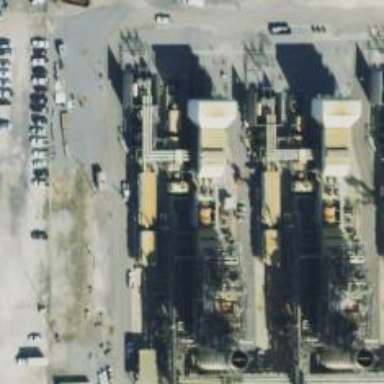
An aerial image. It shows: Gas turbine generator is in use.